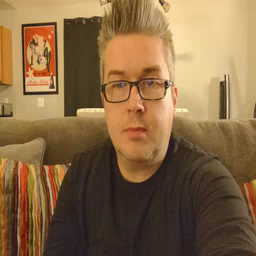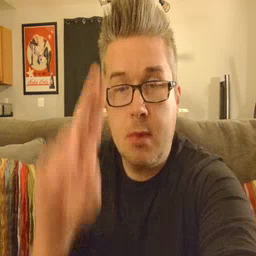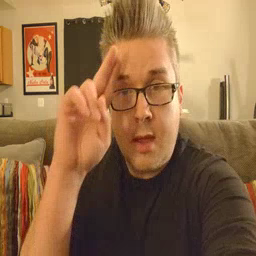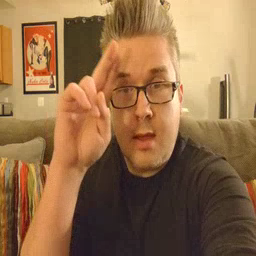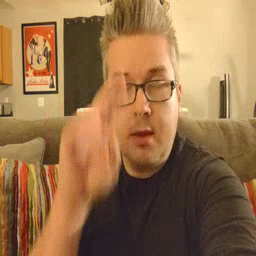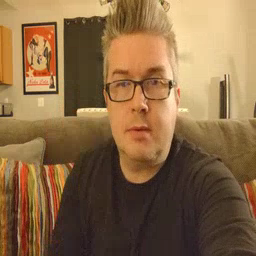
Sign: uncle